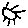
Label: sun